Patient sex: M
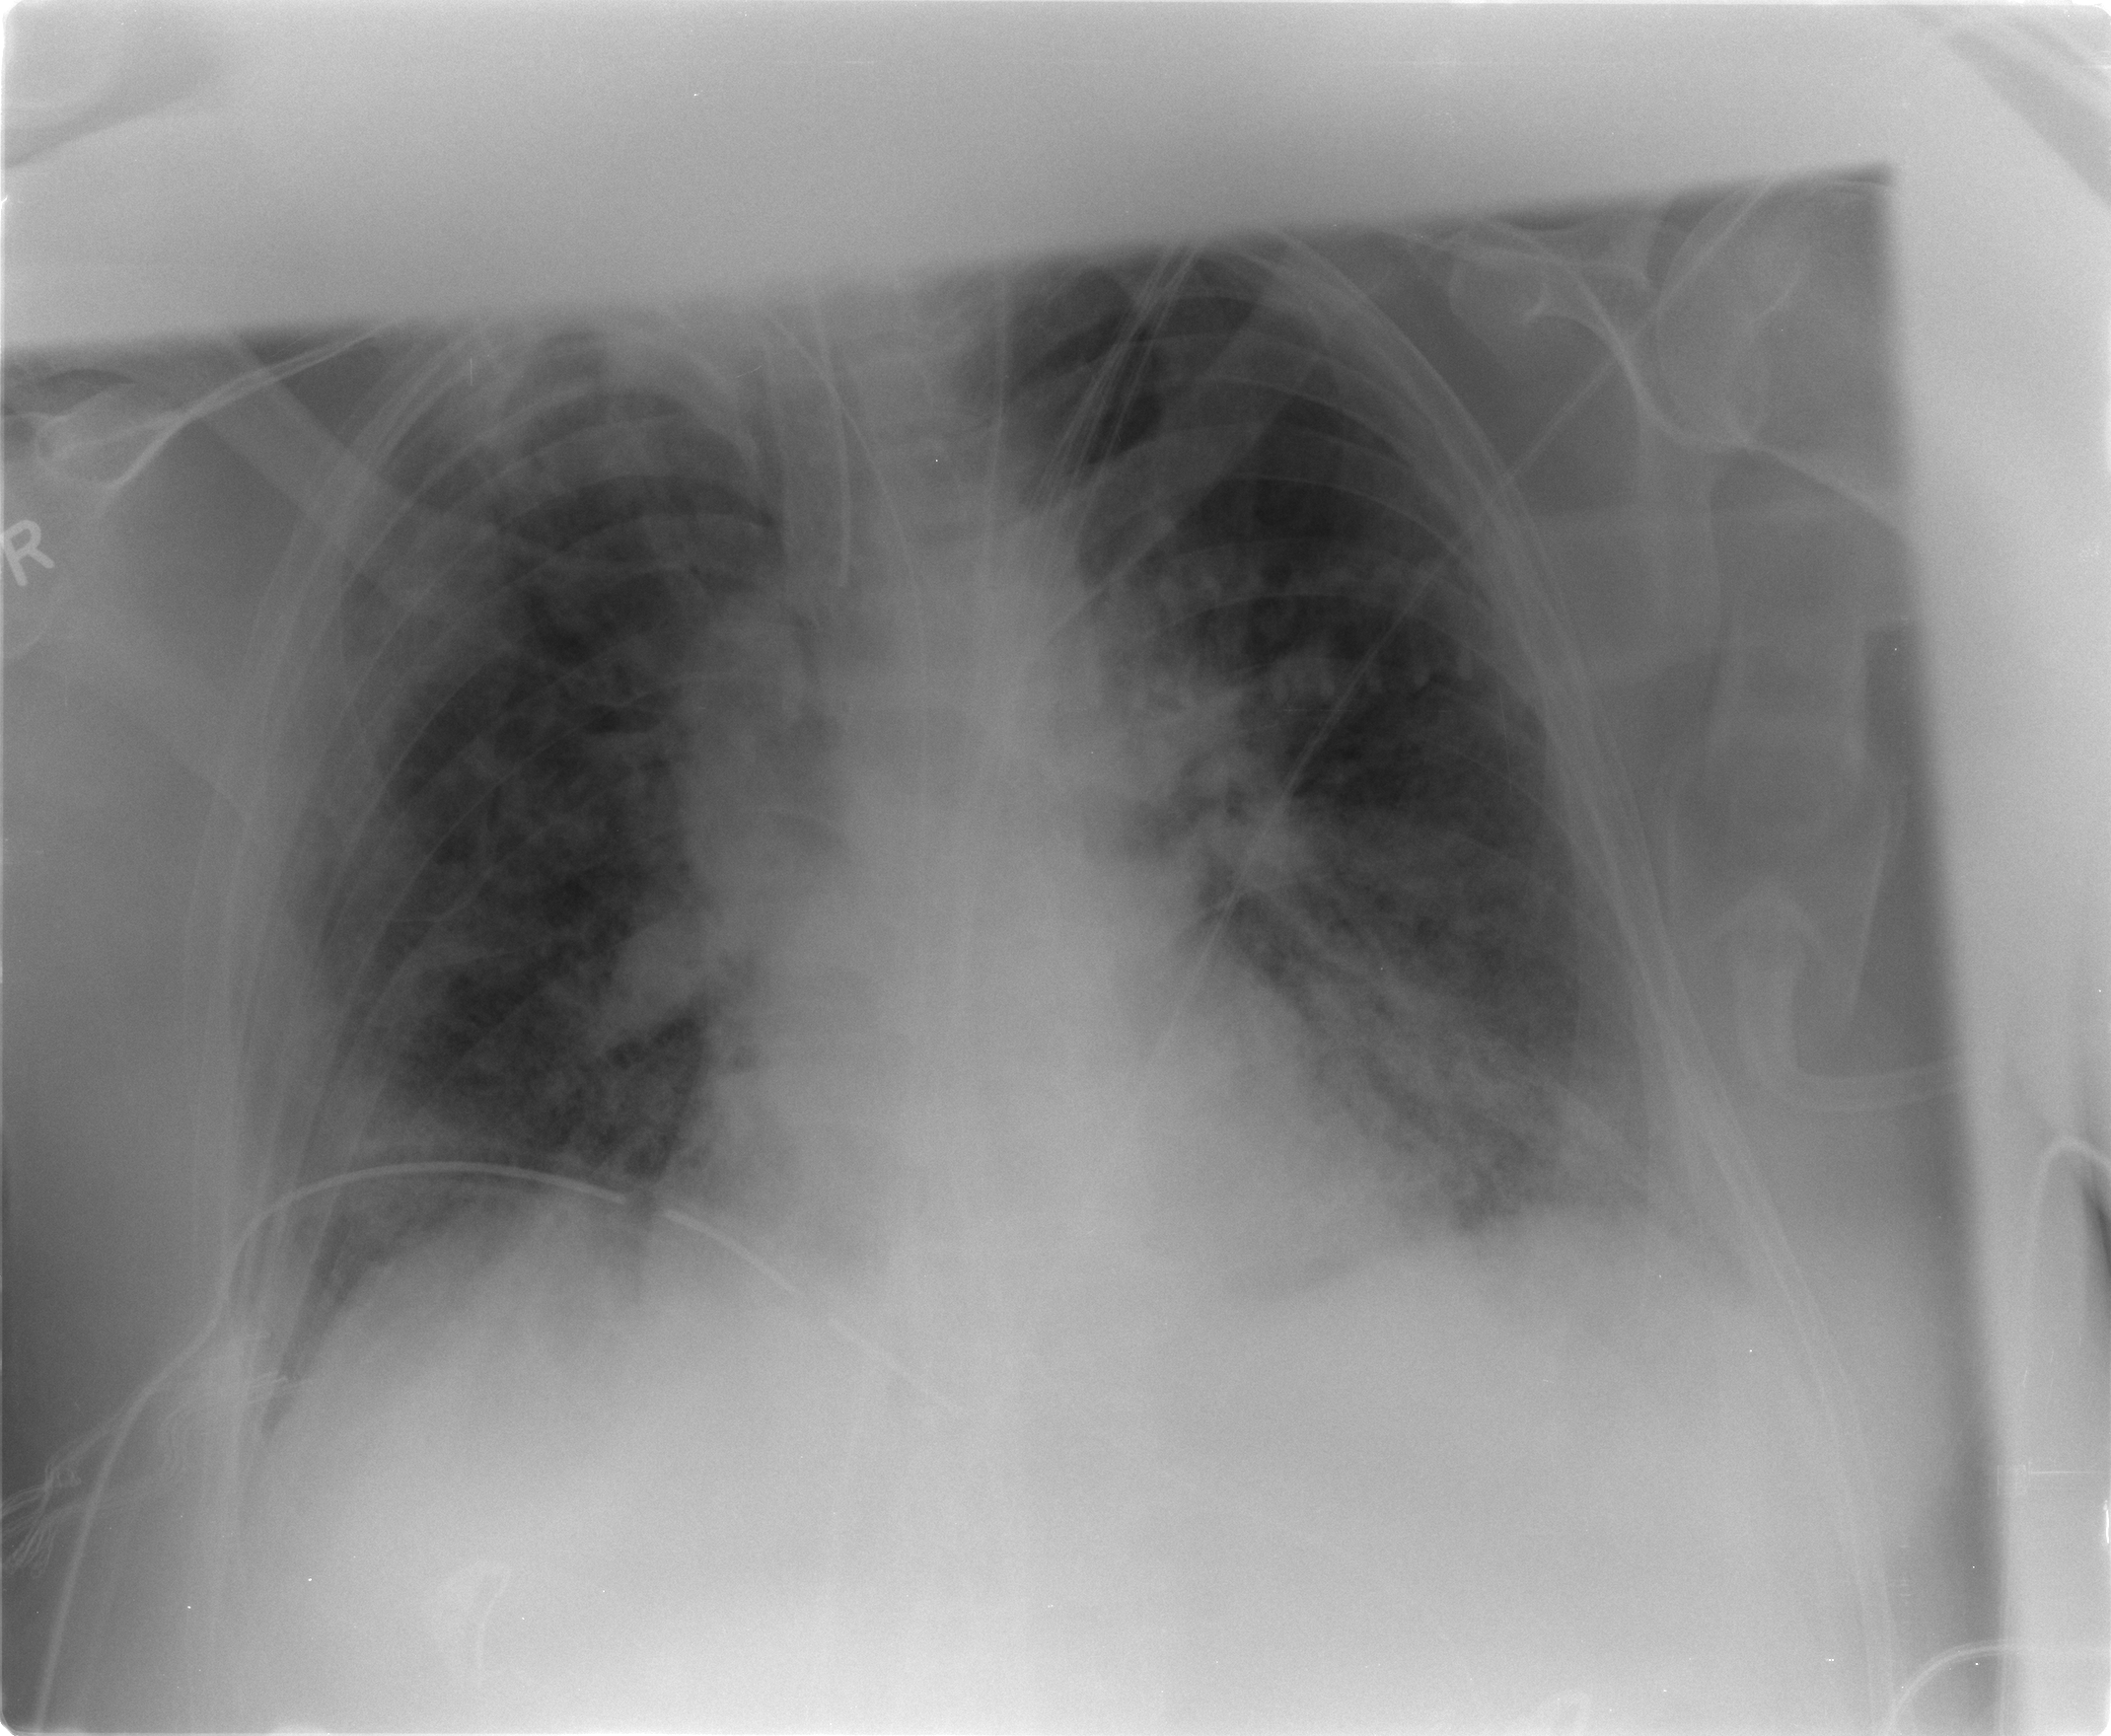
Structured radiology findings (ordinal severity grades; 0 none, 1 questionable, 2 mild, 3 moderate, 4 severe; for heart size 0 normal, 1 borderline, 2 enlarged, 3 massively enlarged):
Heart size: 0
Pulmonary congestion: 2
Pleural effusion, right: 2
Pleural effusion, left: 2
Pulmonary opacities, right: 3
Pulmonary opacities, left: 3
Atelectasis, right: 2
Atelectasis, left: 2